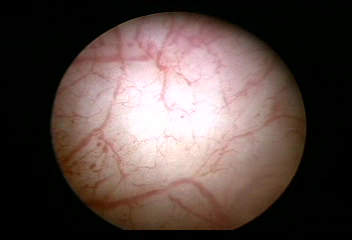
Modality: WLC
Class: Normal mucosa
Bladder cancer association: No